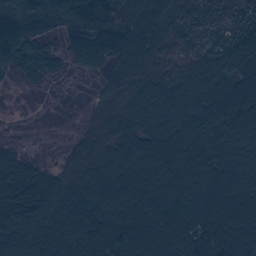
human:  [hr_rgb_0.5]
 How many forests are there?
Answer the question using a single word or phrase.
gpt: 140

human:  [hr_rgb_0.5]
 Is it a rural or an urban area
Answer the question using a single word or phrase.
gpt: rural

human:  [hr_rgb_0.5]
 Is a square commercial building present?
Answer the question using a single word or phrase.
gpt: no

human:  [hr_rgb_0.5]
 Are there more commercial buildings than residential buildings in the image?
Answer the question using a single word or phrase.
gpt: no

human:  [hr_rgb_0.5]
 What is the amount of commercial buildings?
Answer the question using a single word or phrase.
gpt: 0

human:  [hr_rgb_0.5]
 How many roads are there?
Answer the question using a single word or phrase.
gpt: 207

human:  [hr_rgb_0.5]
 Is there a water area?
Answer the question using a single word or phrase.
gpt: yes

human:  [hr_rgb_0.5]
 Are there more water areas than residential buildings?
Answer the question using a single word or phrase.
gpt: no

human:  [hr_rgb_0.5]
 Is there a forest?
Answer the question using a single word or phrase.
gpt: yes

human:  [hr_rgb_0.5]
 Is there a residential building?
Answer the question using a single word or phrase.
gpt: yes

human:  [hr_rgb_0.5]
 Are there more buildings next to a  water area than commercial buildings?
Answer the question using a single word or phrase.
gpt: yes

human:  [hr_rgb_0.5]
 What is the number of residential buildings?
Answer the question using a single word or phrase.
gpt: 297

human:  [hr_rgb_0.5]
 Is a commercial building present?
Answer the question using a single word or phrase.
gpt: no

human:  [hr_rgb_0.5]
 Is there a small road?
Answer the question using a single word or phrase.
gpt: yes

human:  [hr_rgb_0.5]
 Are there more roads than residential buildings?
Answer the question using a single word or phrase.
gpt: no

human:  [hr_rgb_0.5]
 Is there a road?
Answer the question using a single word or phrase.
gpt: yes

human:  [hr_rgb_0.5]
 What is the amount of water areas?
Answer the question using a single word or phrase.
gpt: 3

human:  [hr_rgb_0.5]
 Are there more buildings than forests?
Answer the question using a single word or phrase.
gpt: yes

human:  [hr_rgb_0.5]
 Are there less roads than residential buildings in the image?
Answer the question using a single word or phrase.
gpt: yes

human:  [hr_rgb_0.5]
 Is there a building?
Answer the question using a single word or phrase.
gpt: yes

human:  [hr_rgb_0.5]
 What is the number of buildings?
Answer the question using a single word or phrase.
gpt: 297

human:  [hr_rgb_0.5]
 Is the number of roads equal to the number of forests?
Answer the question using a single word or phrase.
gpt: no

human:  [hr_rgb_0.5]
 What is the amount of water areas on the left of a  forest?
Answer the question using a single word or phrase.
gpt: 3

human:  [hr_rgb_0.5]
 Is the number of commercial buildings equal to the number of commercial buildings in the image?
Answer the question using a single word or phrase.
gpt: yes

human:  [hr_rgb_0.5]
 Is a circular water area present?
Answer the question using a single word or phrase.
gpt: yes

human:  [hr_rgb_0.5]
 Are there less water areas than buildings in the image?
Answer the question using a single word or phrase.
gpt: yes

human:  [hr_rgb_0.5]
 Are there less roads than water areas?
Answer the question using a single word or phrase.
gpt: no

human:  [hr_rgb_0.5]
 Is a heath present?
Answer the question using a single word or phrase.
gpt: yes

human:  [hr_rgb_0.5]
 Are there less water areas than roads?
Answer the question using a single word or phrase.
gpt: yes

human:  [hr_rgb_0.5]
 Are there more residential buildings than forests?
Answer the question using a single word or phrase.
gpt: yes

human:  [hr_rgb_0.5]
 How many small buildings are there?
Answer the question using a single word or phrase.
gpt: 297

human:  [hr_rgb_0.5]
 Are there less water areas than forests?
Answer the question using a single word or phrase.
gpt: yes

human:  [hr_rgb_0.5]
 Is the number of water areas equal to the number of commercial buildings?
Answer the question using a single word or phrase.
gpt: no

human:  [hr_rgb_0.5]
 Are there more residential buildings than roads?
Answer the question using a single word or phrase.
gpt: yes

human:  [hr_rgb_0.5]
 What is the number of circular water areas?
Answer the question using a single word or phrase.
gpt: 2

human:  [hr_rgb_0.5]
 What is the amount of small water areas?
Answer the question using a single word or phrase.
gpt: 3

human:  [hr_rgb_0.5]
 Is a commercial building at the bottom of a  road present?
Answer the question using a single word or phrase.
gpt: no

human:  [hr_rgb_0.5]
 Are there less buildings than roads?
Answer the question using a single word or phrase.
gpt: no

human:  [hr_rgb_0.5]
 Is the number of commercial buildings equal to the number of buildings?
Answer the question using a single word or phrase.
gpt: no

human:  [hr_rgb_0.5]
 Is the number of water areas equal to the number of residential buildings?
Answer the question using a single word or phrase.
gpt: no

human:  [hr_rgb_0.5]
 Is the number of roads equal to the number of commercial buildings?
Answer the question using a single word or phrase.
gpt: no

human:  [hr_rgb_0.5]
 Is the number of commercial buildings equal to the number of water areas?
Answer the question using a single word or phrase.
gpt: no

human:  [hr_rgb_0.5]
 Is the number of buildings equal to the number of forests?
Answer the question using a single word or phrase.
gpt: no

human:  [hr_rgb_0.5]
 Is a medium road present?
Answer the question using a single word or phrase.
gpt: no

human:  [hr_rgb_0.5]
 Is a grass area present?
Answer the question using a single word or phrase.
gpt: yes

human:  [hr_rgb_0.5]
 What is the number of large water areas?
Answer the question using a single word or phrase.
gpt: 0

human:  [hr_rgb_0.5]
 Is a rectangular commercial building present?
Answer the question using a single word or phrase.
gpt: no

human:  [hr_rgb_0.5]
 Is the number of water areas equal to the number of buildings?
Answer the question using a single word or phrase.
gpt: no

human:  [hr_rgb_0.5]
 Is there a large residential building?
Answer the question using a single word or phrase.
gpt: no

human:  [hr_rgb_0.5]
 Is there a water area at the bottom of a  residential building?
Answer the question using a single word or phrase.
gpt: yes

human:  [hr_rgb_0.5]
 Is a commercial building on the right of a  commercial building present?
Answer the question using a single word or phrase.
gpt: no

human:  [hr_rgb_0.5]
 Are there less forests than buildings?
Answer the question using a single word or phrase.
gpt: yes

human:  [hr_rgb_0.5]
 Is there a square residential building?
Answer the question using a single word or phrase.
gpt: no

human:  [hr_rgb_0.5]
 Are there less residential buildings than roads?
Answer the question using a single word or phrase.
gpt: no

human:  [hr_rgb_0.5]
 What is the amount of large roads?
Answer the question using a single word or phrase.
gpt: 0

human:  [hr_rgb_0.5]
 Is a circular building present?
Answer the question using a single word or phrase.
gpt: no

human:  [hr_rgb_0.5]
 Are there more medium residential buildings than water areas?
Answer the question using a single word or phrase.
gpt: no

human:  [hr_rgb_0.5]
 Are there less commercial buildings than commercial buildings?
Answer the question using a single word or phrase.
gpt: no

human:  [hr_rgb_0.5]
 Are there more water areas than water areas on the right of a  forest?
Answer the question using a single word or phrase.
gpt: no

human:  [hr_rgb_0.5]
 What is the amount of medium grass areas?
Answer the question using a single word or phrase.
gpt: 0

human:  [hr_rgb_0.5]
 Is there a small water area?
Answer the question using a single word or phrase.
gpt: yes

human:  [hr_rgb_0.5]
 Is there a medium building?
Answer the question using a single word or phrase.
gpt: no

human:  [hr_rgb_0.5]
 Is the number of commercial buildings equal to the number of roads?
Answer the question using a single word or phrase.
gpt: no

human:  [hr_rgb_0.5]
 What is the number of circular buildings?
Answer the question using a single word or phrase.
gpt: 0